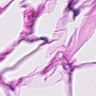
Metastatic tissue present: no